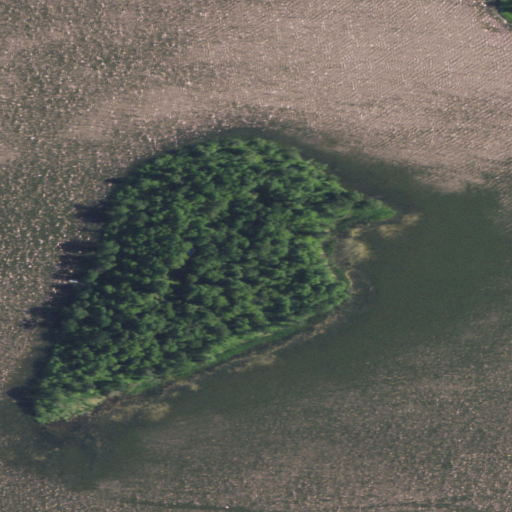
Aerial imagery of island in North Dakota named Masonic Island containing open water, deciduous forest, and herbaceous wetlands